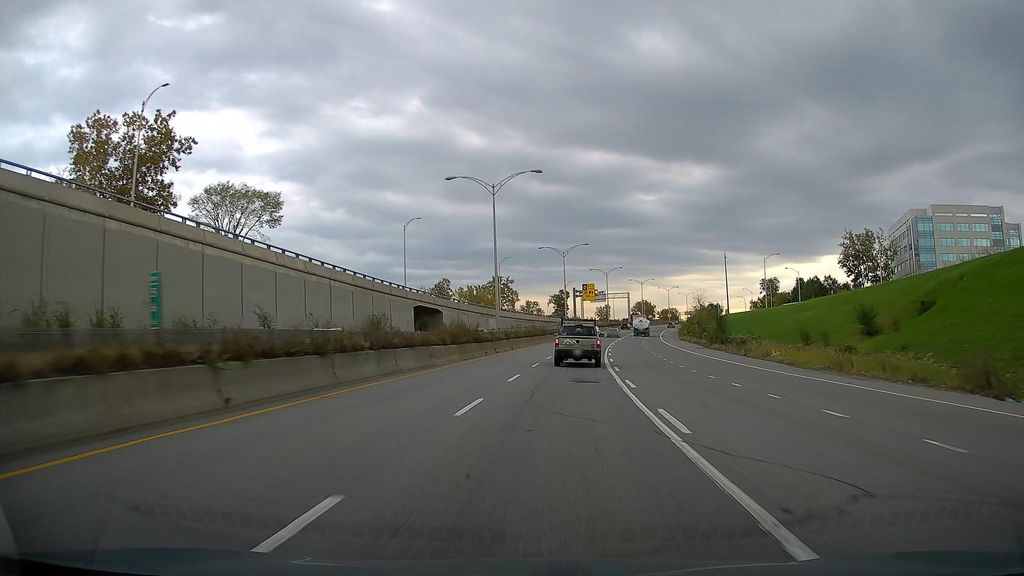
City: montreal